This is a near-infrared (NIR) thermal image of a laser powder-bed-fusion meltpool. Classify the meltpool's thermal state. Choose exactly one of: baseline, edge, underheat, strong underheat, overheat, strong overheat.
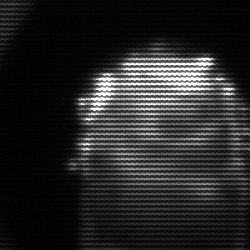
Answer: baseline